Interaction volume radius: 5 \u00c5
Interaction volume height: 40 \u00c5
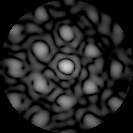
Disorder parameter: 0.4926